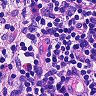
Metastatic tissue present: no